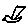
Label: bird